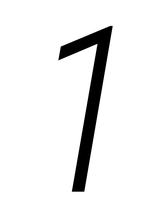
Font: Roboto-Italic_Condensed_Light_Italic